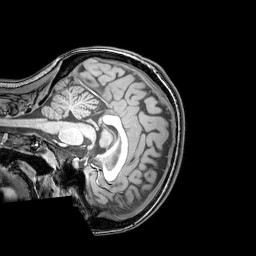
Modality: T1w
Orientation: sagittal
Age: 24
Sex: female
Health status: healthy
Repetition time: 0.081 s
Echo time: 0.037 s